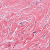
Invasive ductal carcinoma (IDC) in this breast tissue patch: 0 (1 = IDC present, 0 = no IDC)